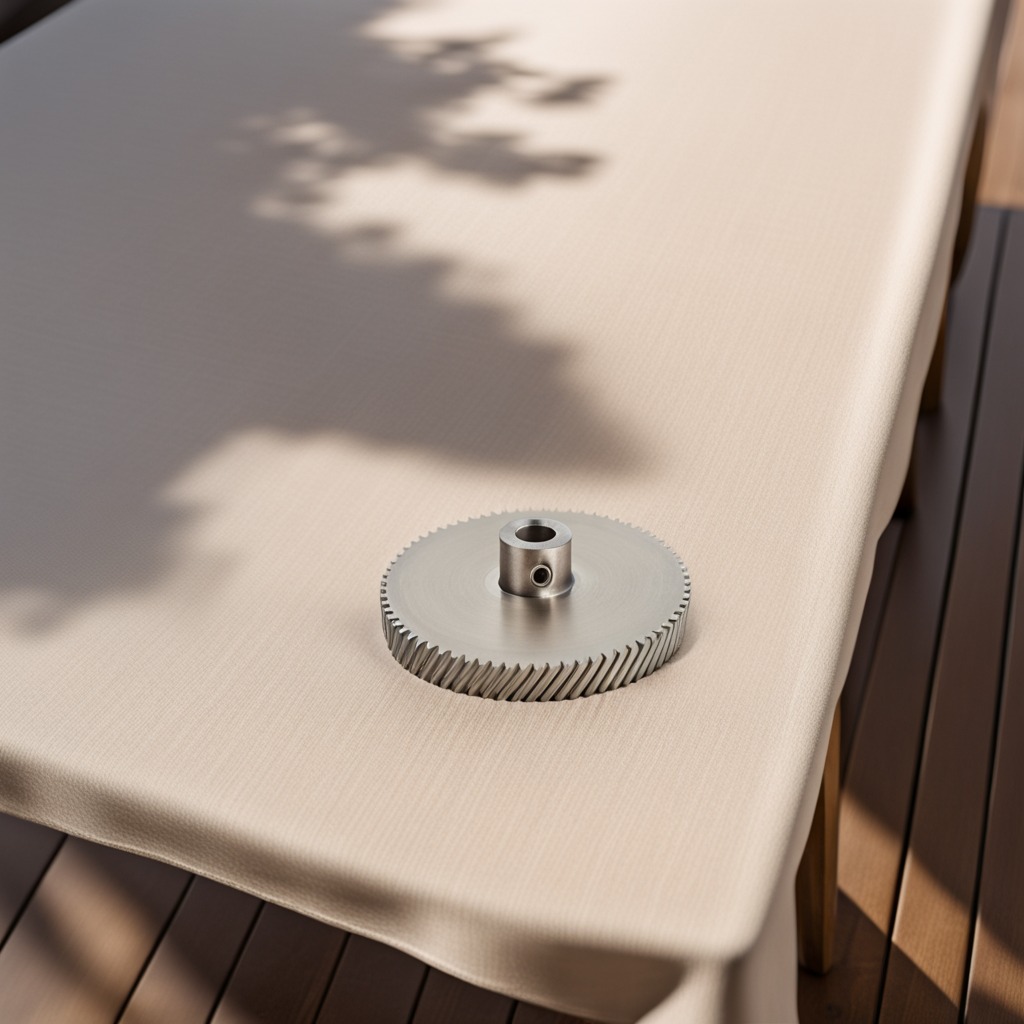
A steel gear with teeth is lying on the wooden table in an outdoor workshop during daytime bright natural light soft shadows worn but beneath the cloth.